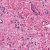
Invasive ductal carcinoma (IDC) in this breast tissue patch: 0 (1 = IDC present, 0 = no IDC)